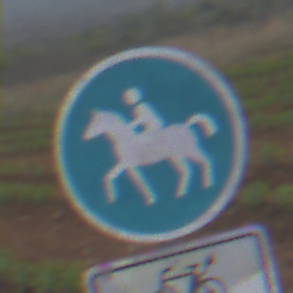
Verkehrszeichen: Reitweg
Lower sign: EinspurigeFahrzeugeFrei6
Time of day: Midday
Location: Outdoor (Nature)
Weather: PartlyCloudy
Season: NotSpecified
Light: Natural